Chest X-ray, PA view. Patient: 62 years old, sex F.
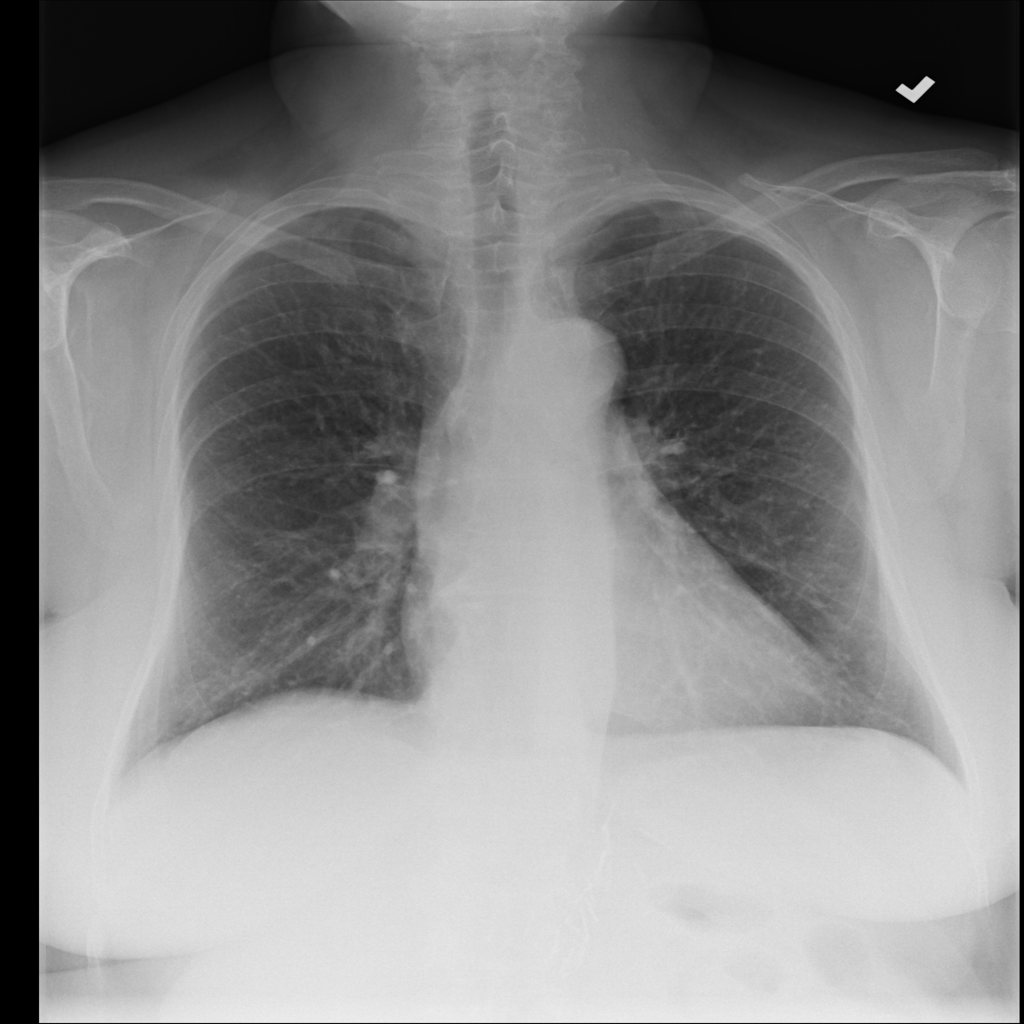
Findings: Infiltration